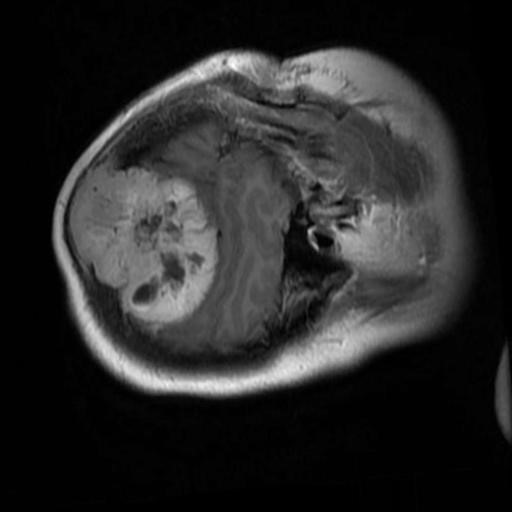
Label: brain_menin